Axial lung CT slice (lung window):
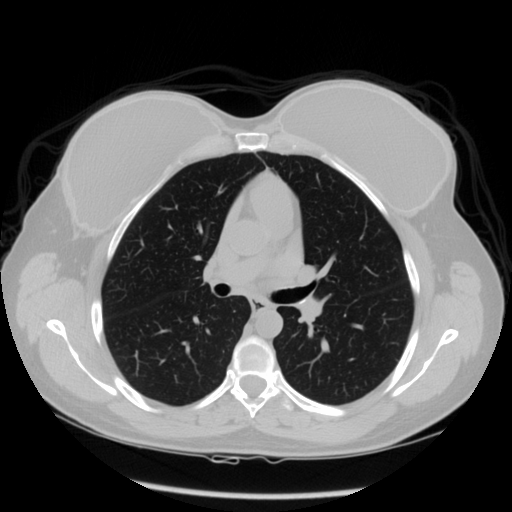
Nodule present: no